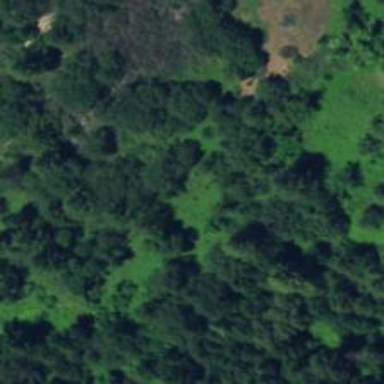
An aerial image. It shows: Wet meadow with woodland vegetation.